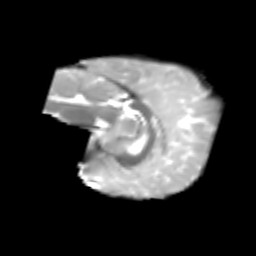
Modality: T2w
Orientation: sagittal
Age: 5
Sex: male
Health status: healthy